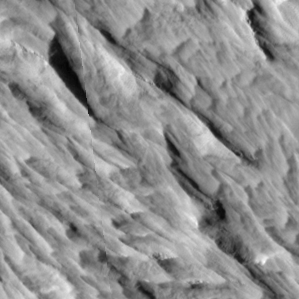
Label: non_frost